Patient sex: F
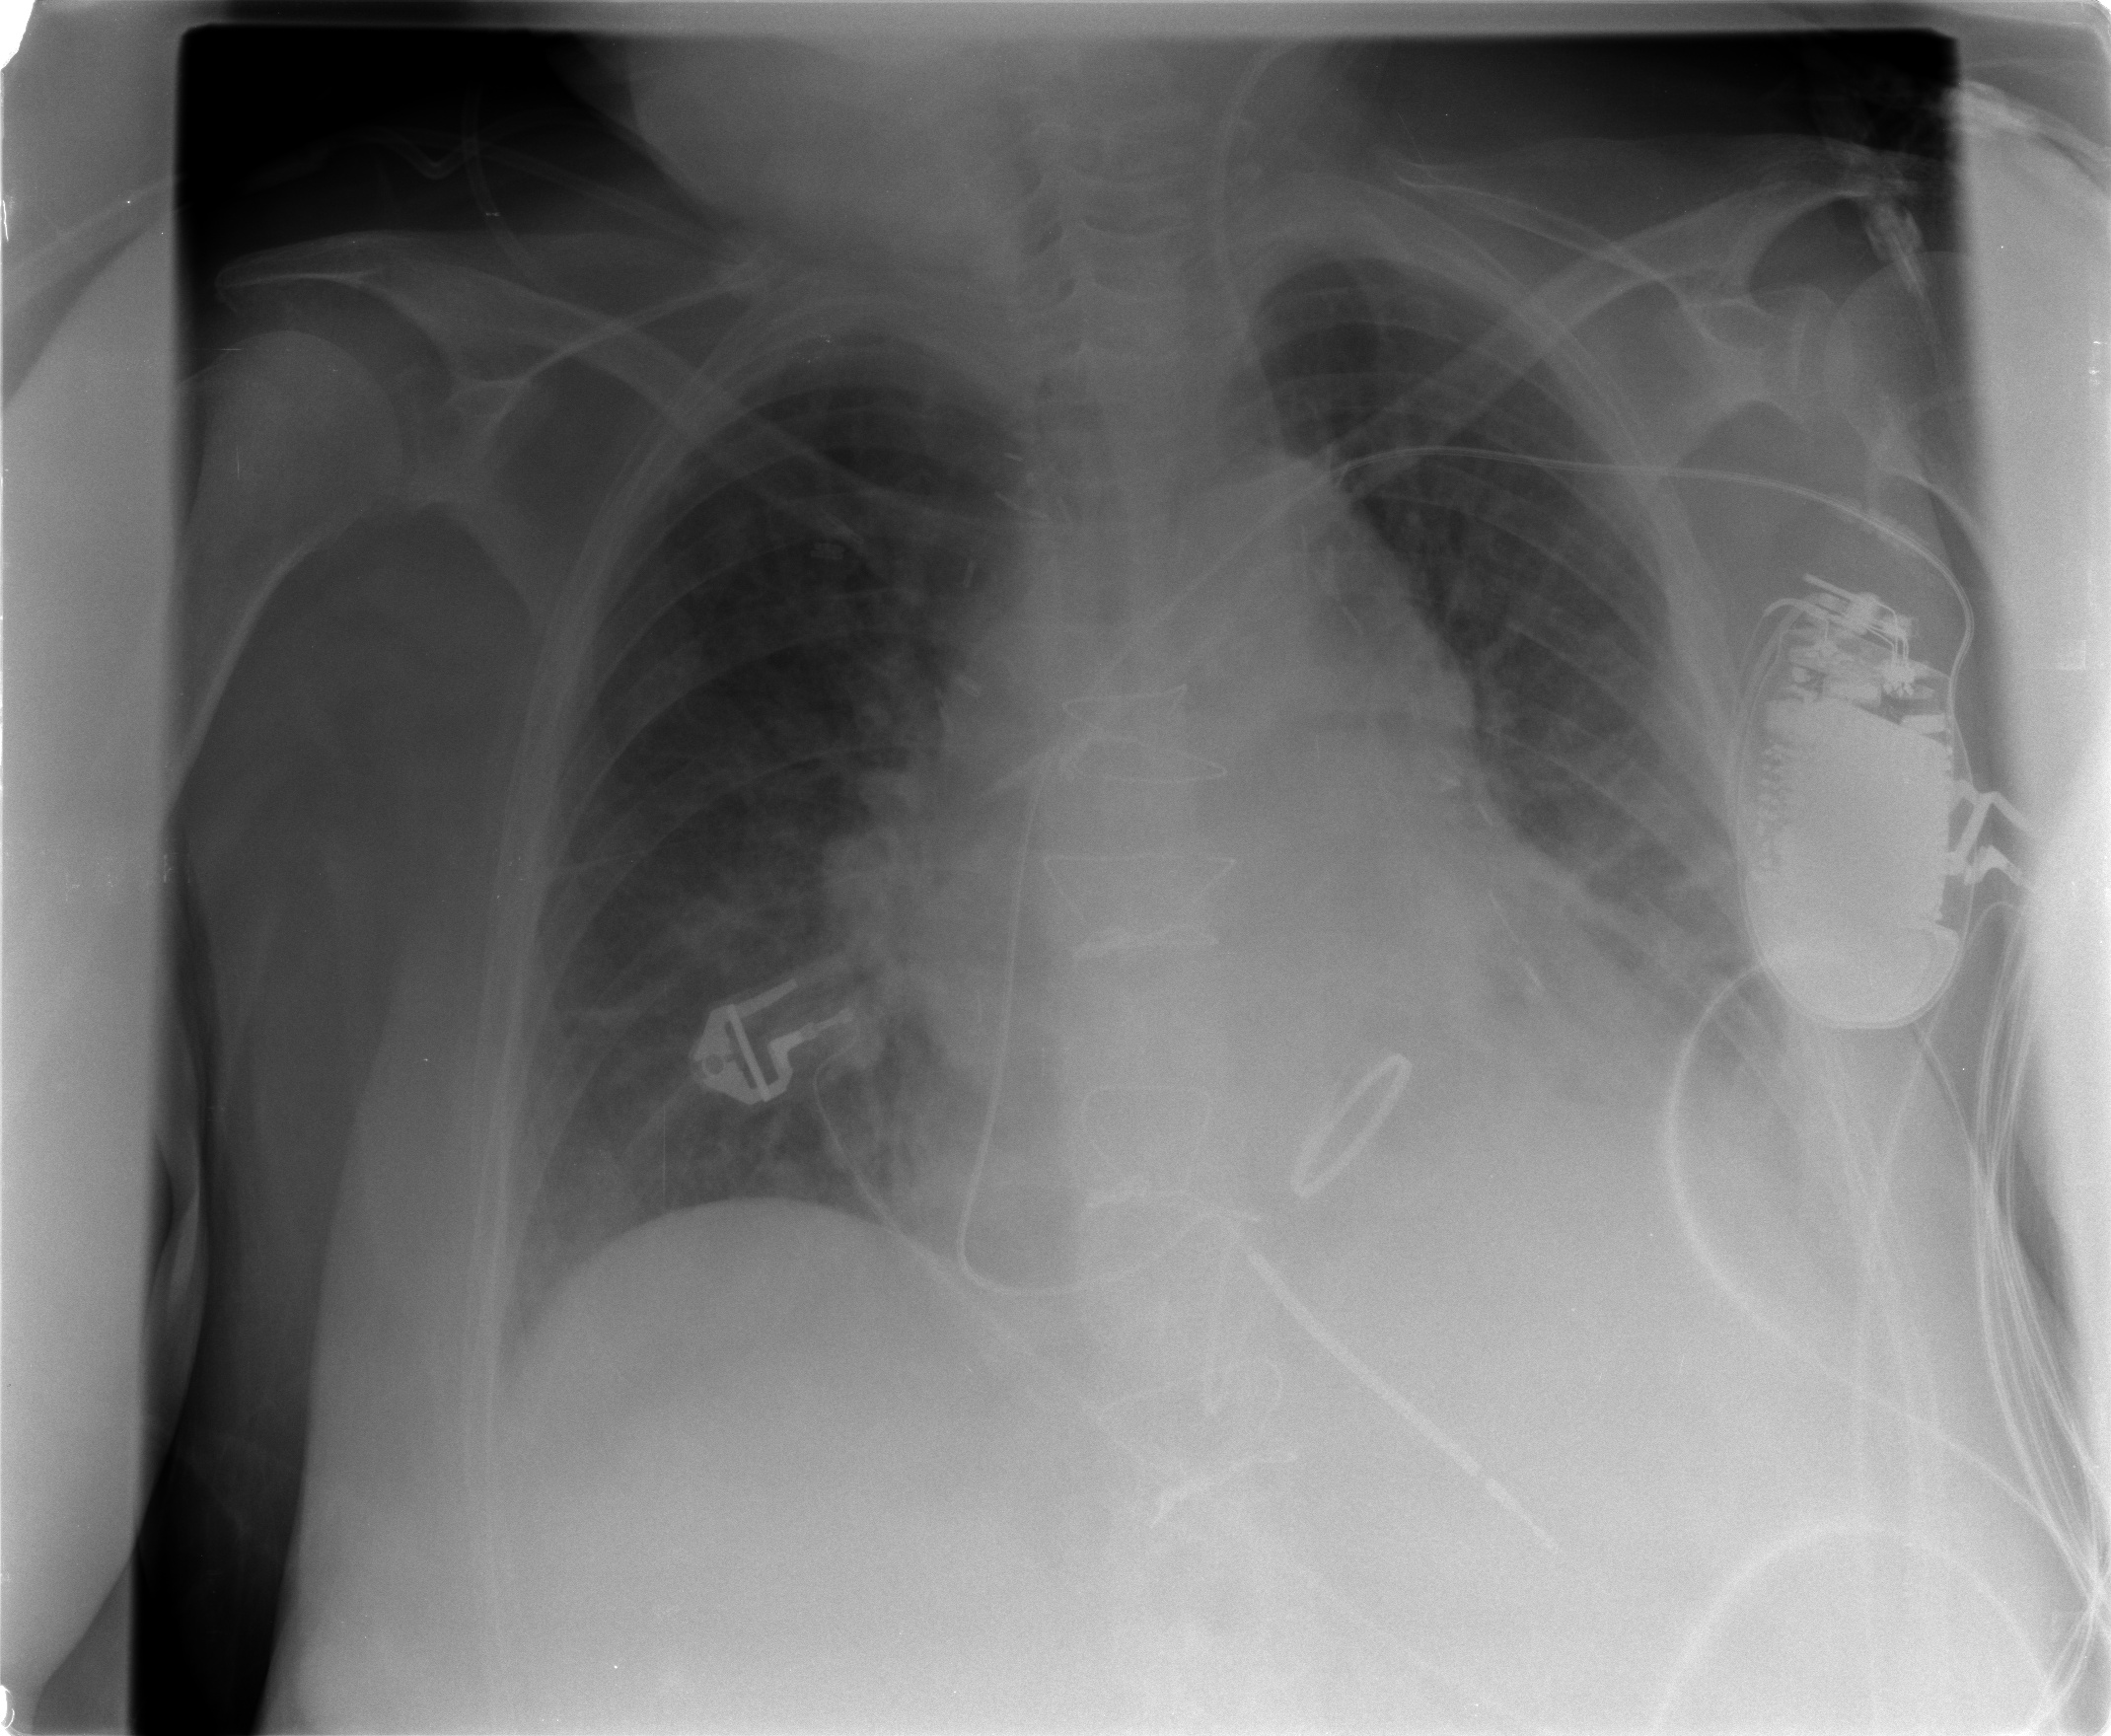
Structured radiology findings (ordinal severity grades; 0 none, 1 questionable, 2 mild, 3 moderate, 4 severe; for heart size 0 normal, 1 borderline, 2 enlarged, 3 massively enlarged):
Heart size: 2
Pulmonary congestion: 2
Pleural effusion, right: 1
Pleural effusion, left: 2
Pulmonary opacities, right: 0
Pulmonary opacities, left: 1
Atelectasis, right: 1
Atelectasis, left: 2